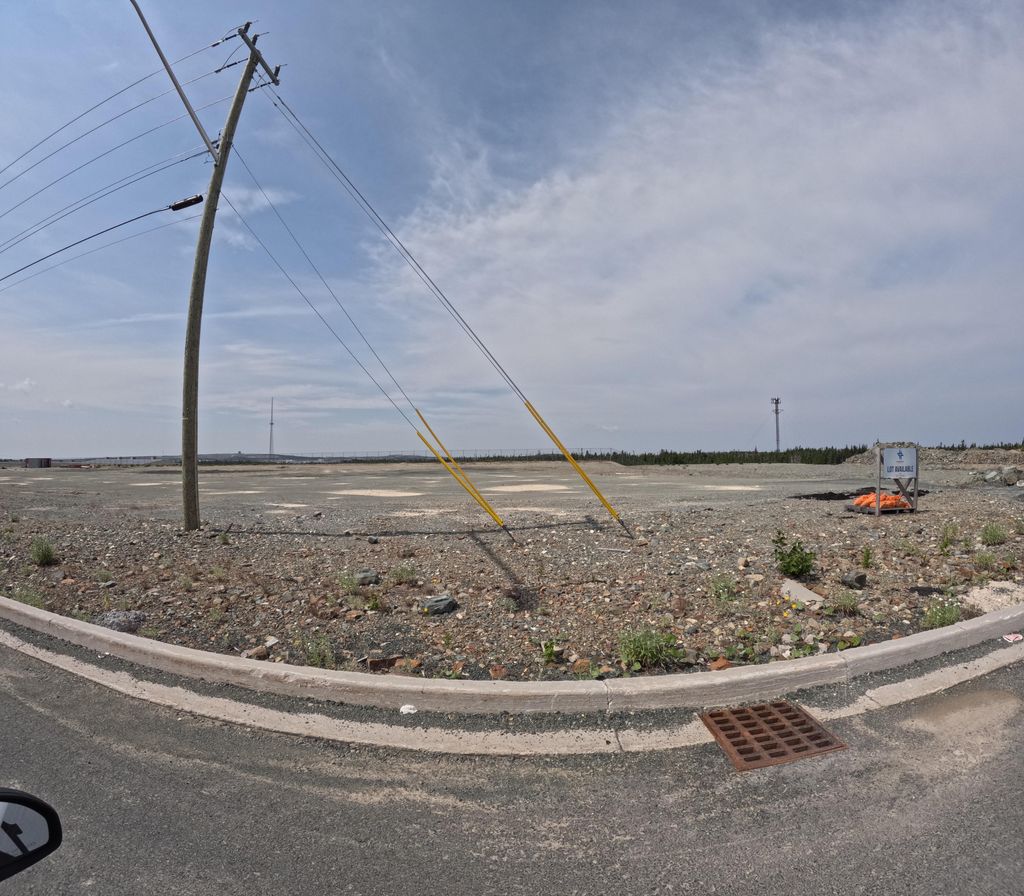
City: st_johns